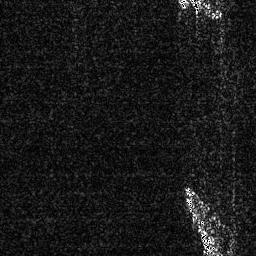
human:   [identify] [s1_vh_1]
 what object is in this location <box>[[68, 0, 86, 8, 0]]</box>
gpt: <ref>1 medium ship at the top right</ref>

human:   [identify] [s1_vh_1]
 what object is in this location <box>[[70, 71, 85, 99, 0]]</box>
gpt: <ref>1 large ship at the bottom right</ref>